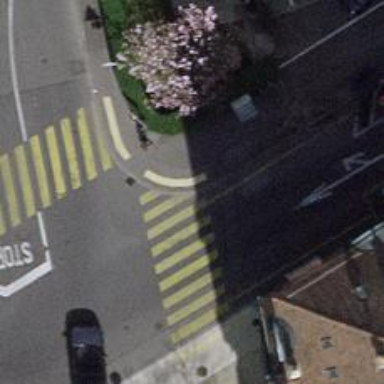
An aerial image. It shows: Kerb barrier.